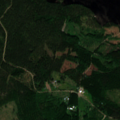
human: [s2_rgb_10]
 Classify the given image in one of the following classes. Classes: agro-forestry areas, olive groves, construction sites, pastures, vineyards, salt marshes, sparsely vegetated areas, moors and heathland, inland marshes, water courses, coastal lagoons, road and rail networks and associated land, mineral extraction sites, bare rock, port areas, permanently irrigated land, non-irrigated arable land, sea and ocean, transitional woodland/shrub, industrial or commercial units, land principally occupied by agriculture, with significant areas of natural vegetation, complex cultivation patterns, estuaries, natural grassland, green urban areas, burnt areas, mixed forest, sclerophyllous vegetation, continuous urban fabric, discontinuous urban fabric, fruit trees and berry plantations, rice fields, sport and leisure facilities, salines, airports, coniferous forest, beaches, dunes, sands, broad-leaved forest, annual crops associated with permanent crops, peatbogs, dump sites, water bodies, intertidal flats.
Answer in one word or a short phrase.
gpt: broad-leaved forest, coniferous forest, mixed forest, water bodies